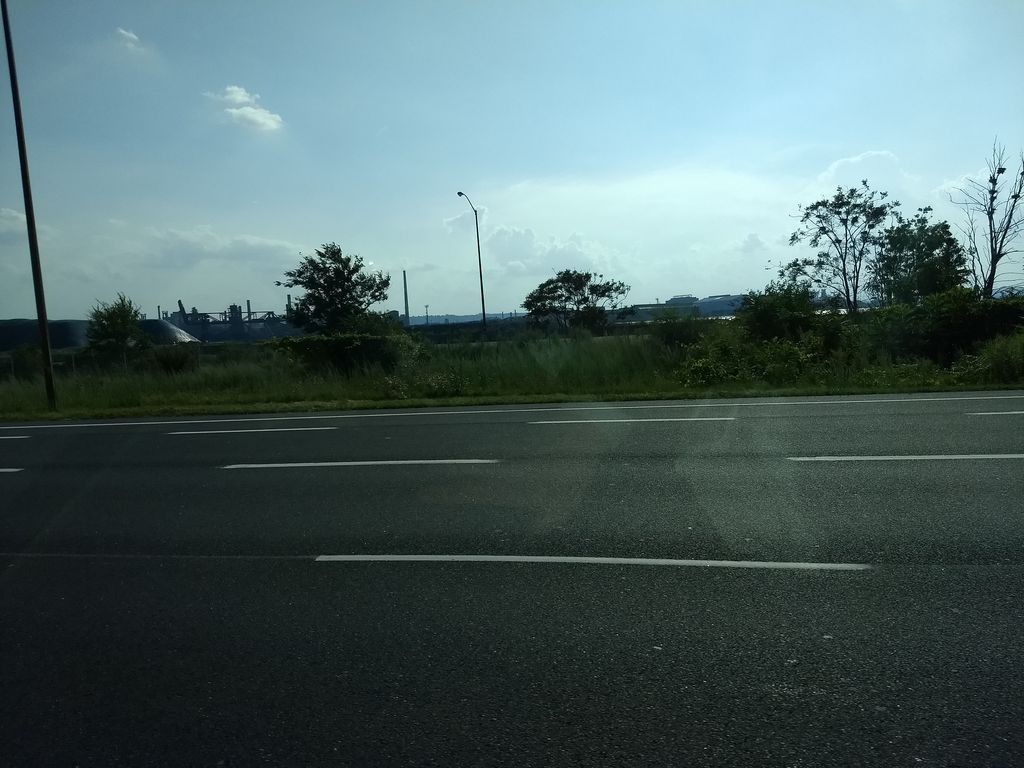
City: hamilton